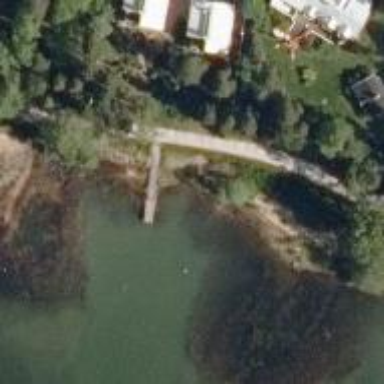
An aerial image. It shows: Man-made pier.